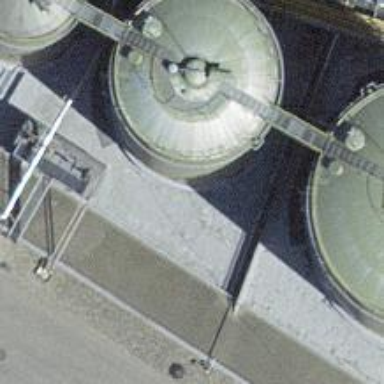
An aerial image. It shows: Storage tank building.